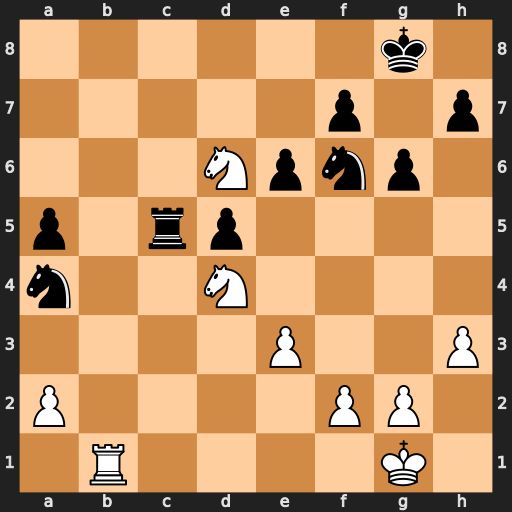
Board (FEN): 6k1/5p1p/3Npnp1/p1rp4/n2N4/4P2P/P4PP1/1R4K1
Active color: w
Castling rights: -
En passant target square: -
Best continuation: Rb8+ Kg7 Rb7